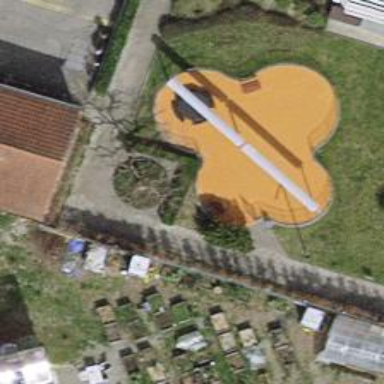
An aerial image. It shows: Playground area for leisure activities on the land.